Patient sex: M
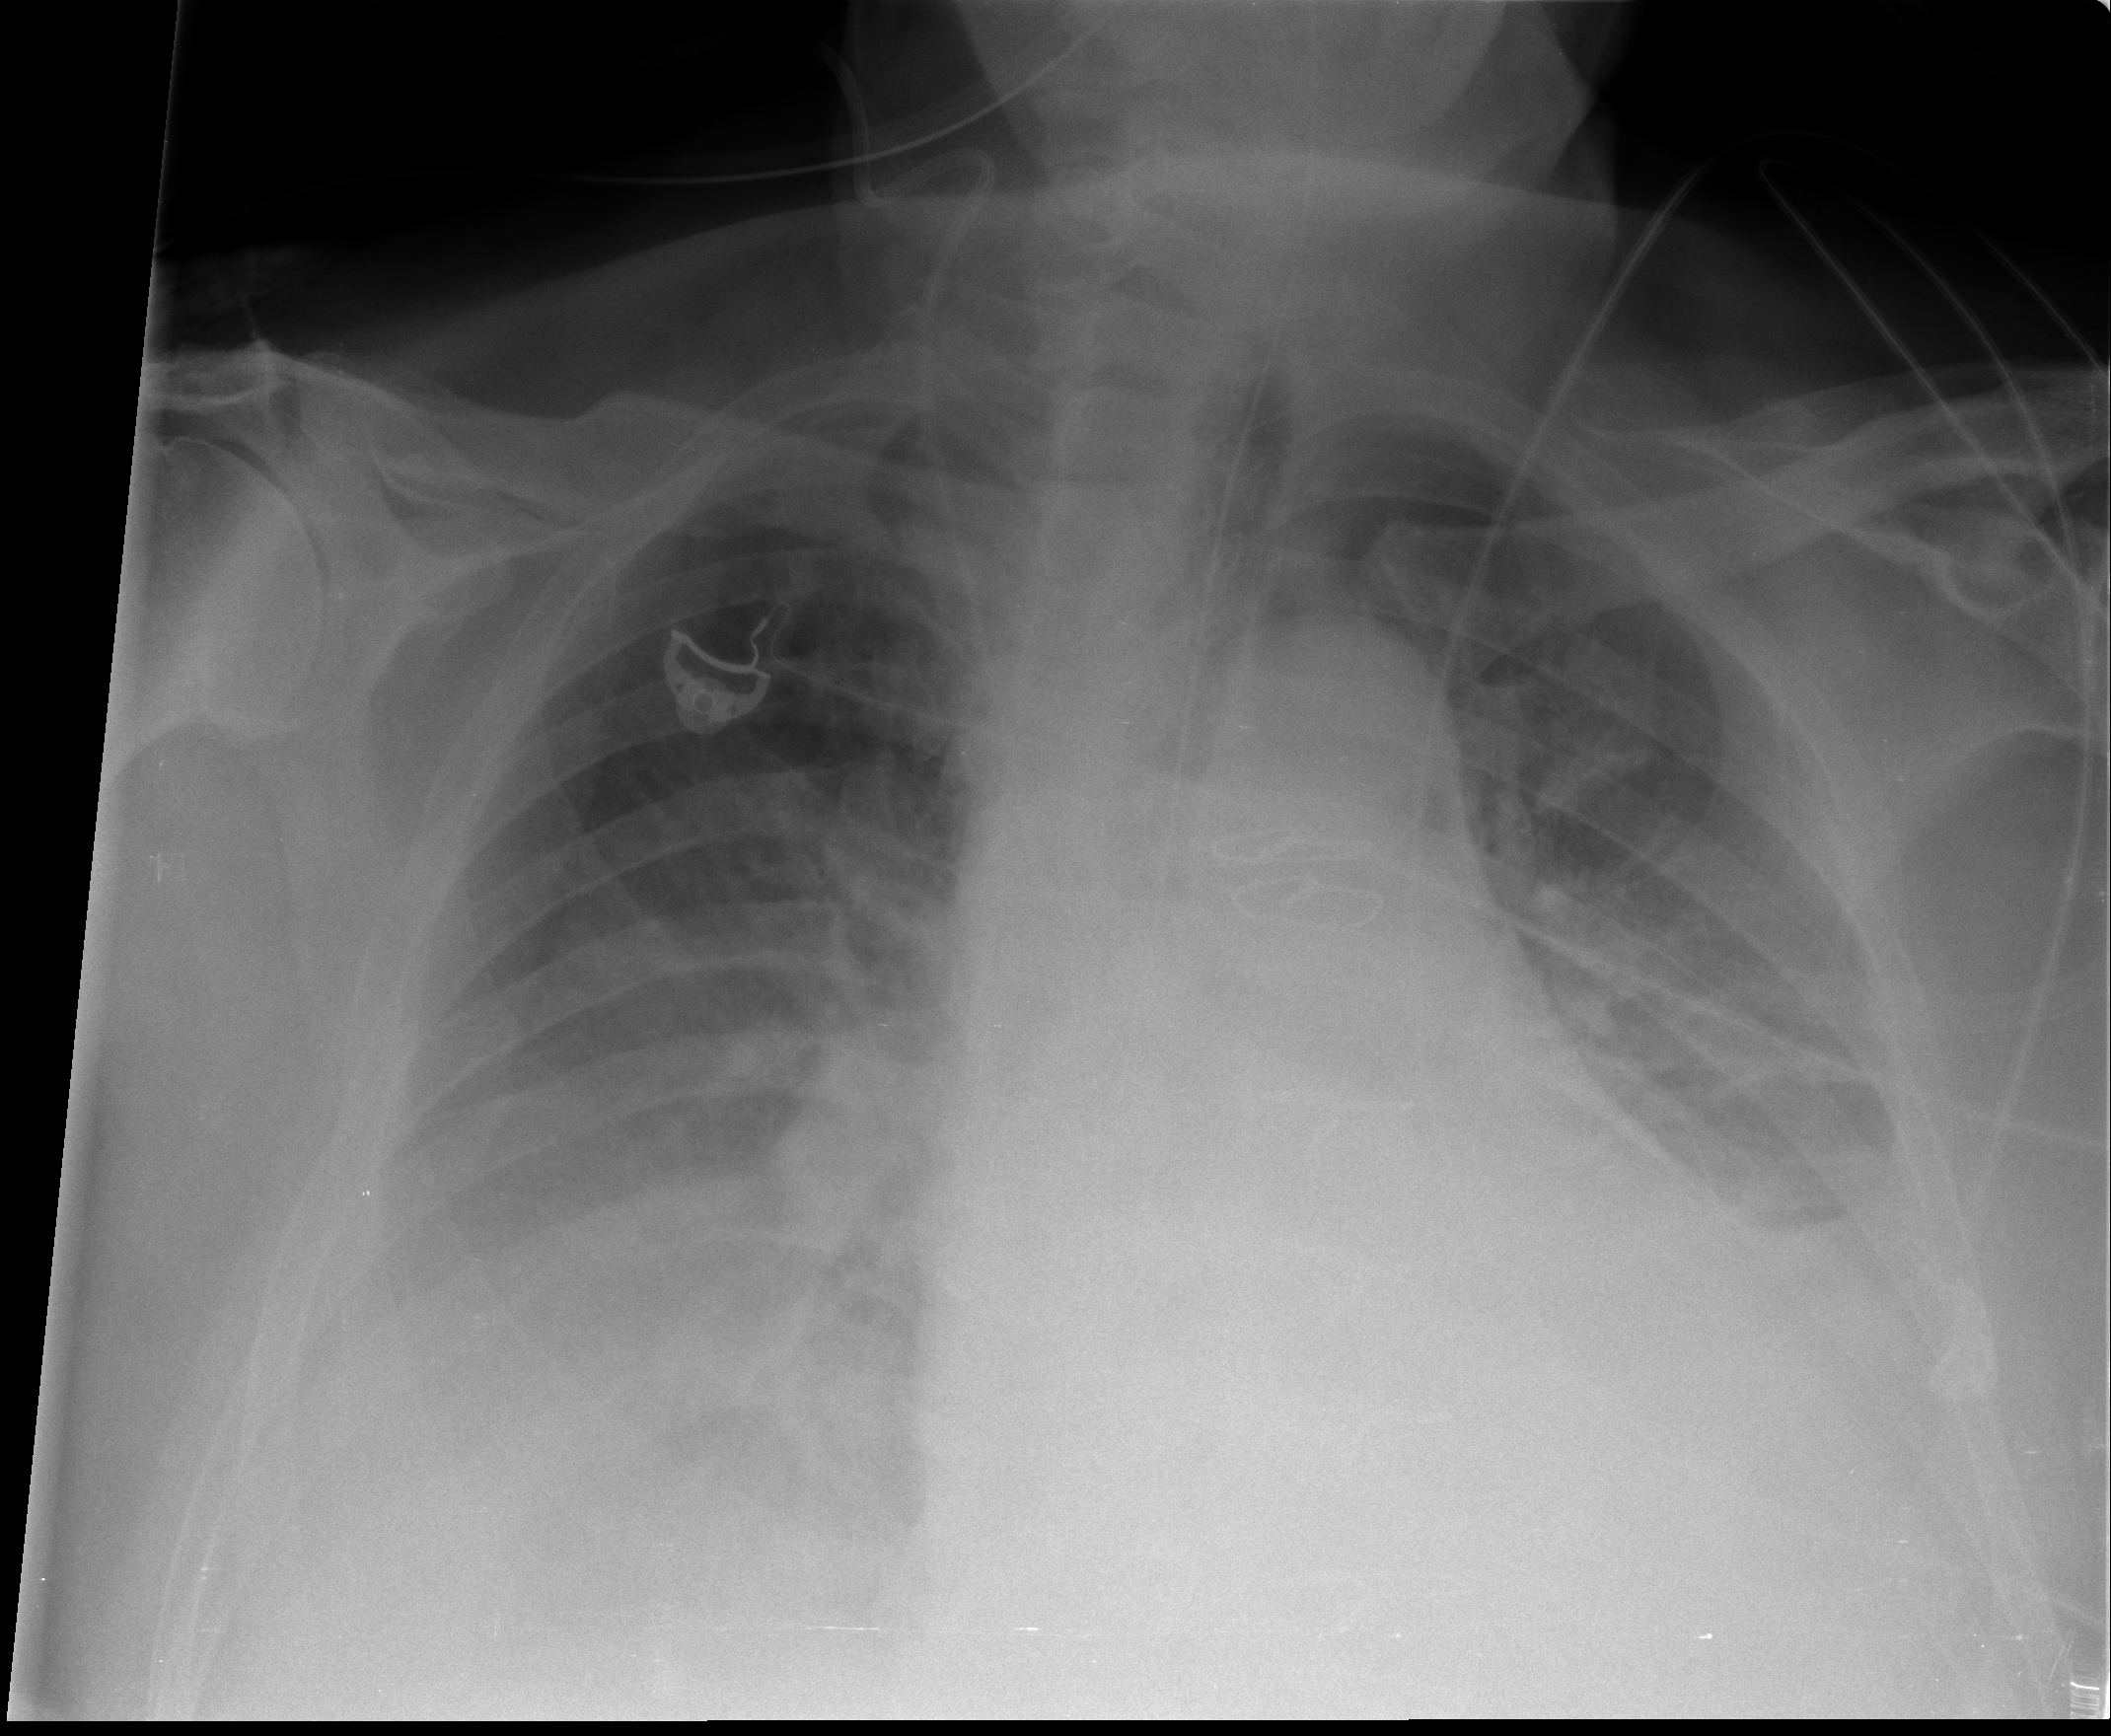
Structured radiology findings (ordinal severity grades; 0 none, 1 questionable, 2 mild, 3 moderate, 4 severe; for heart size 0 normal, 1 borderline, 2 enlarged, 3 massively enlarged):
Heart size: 3
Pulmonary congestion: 2
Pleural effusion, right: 3
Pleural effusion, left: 3
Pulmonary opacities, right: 0
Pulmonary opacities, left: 0
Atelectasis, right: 3
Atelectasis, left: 3